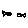
Label: fish